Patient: sex F, age 76
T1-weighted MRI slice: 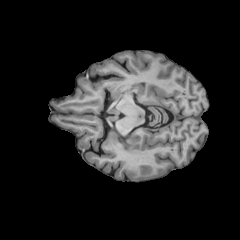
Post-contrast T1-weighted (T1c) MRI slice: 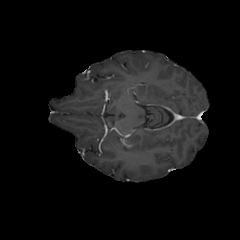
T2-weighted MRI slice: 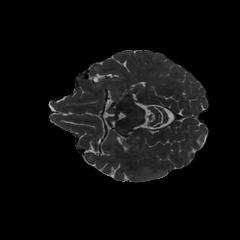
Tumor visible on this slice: no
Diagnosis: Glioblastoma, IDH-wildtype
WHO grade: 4